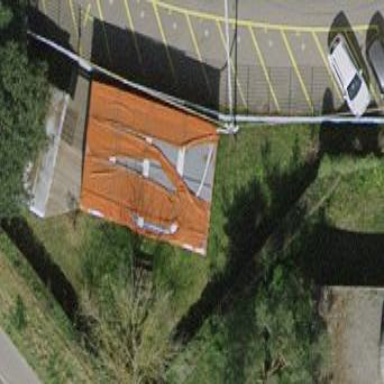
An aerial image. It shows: Shed.